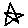
Label: star